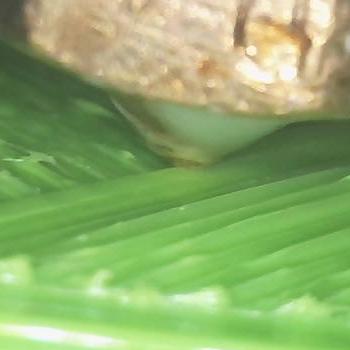
Flow rate: 70%